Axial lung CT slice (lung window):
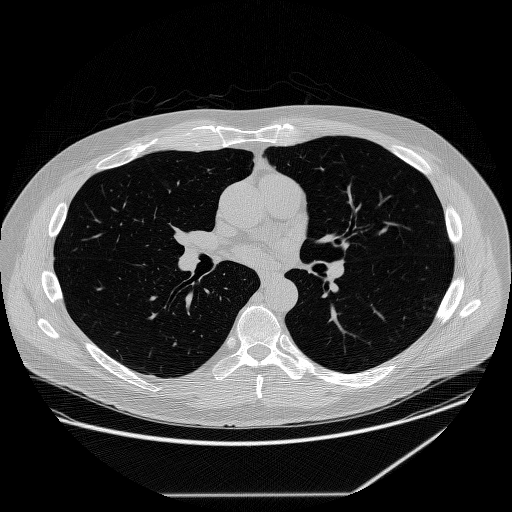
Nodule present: no